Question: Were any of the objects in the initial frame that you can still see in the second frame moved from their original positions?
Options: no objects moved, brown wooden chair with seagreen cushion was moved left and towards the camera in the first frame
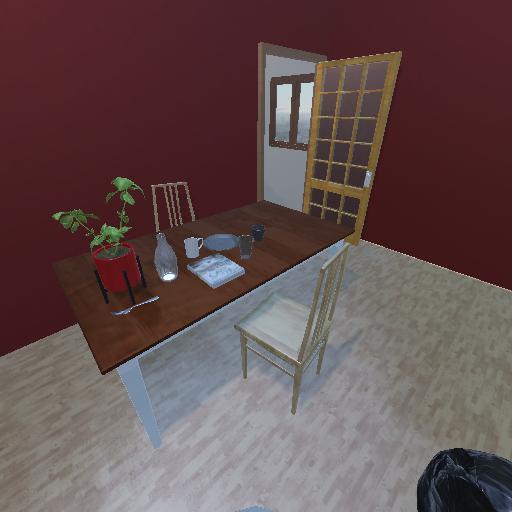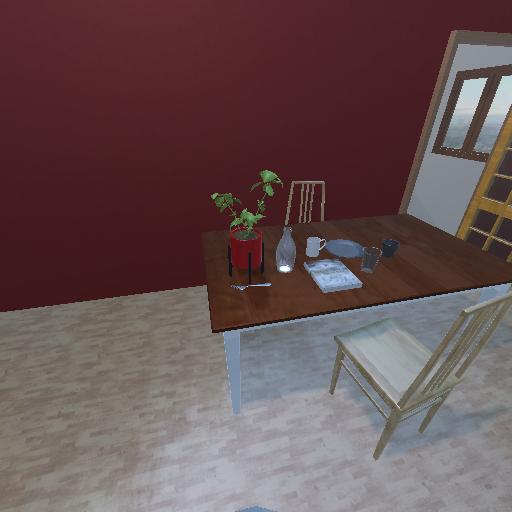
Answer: no objects moved